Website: macys
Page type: cross-sells
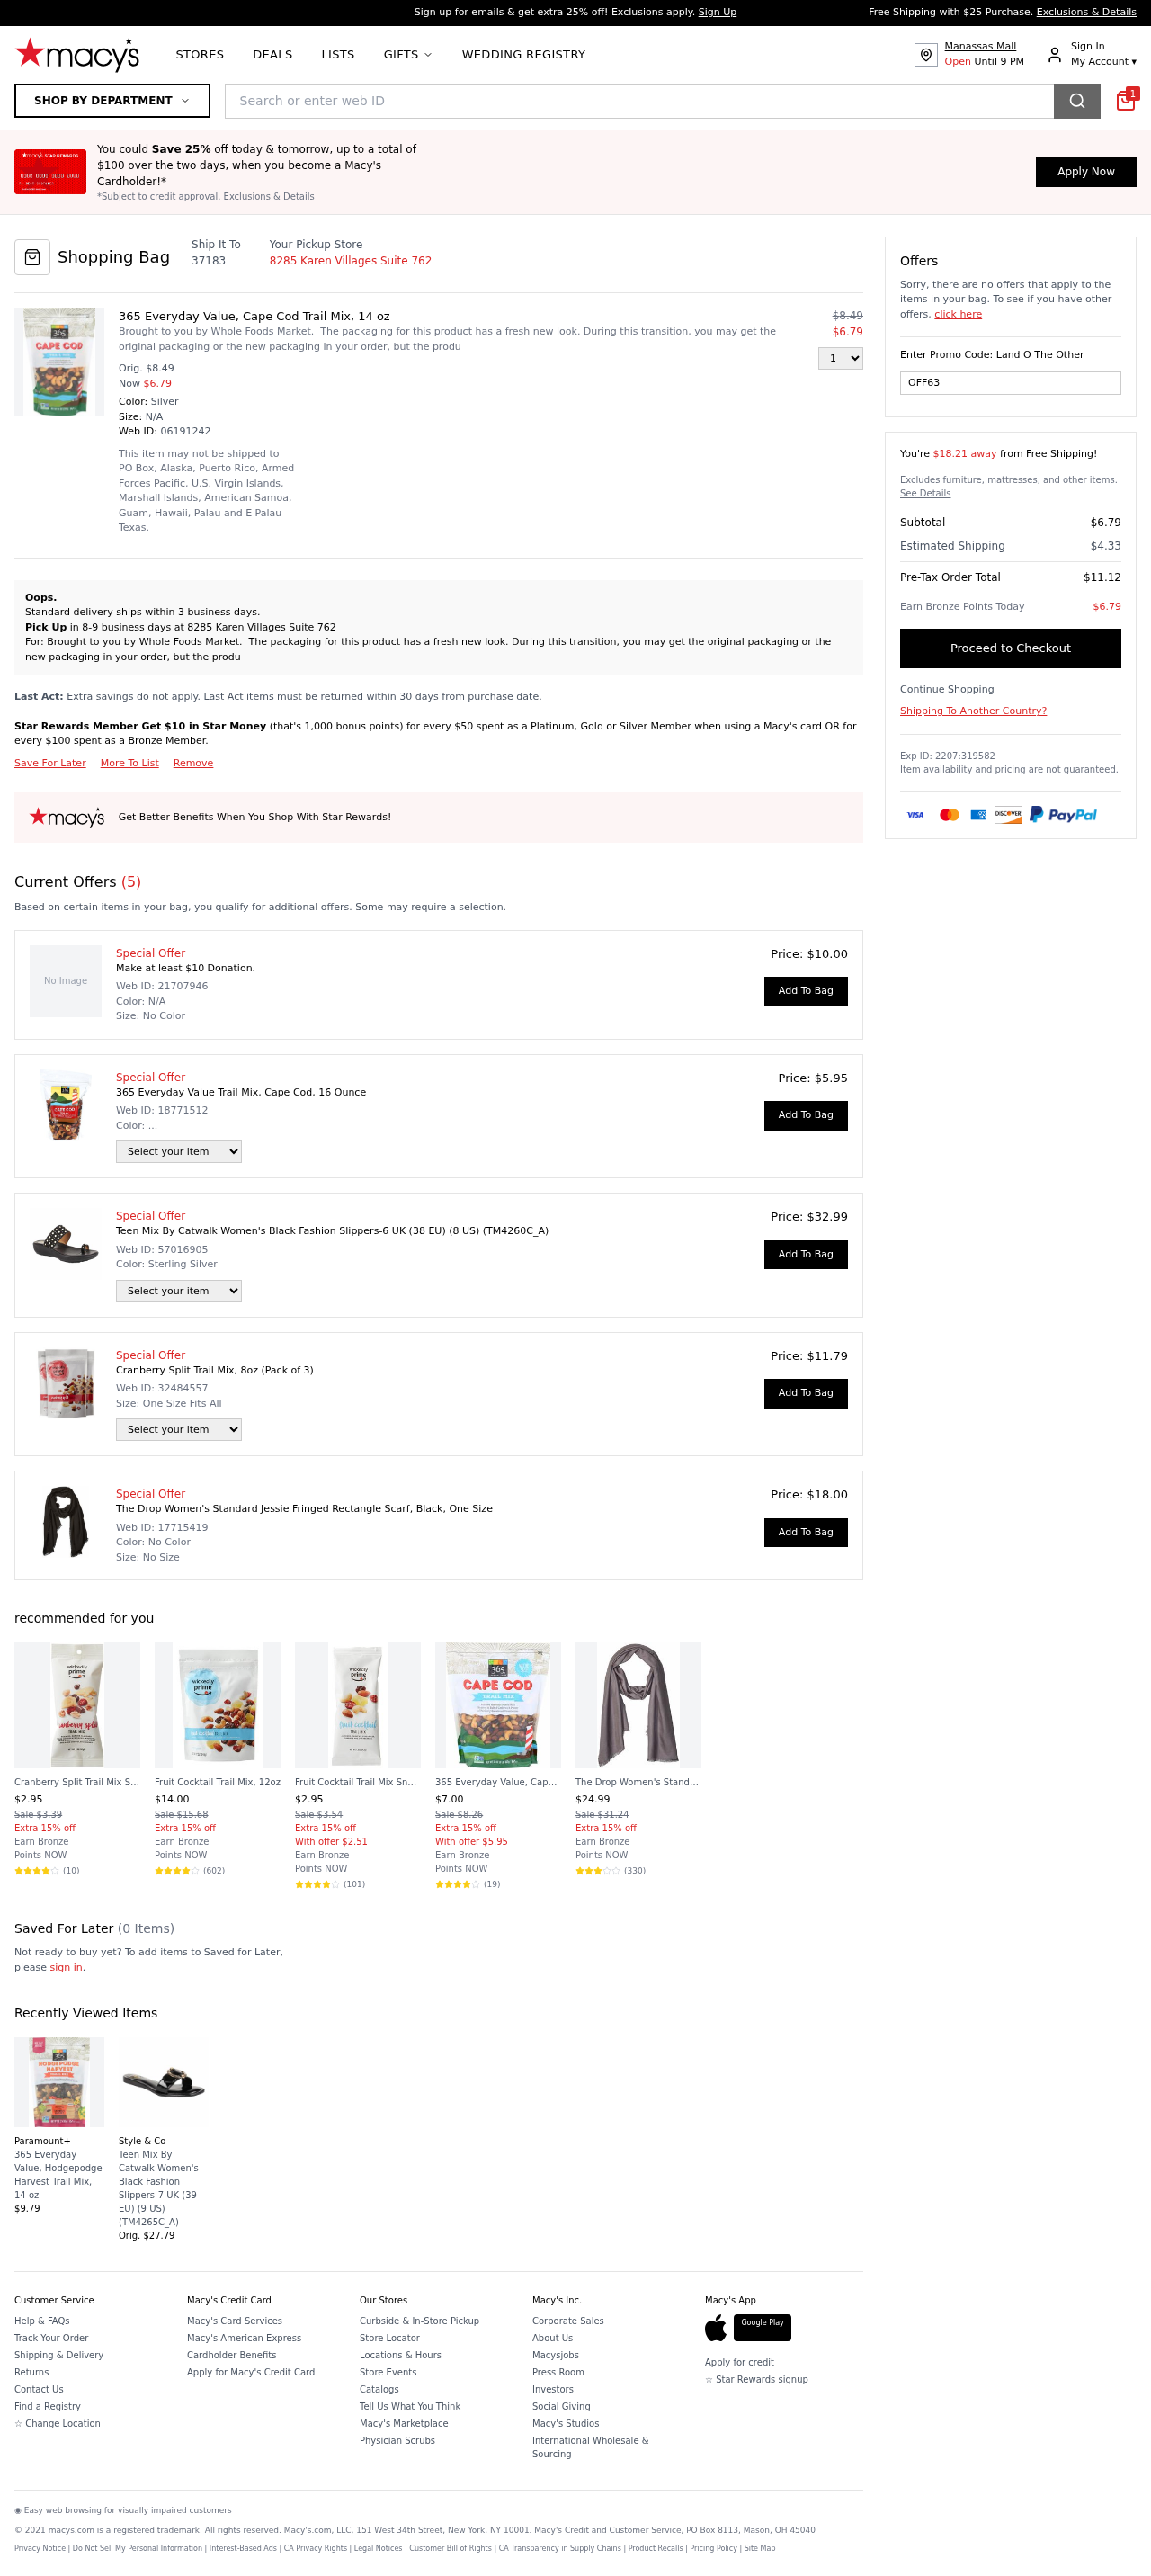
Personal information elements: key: PII_LOCATION1_STREET
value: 8285 Karen Villages Suite 762
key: PII_POSTCODE
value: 37183
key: PII_PROMO_CODE
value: OFF63
Product elements: key: PRODUCT10_NAME
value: The Drop Women's Standard Jessie Fringed Rectangle Scarf, Charcoal, One Size
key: PRODUCT10_NUM_RATINGS
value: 330
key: PRODUCT10_PRICE
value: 24.99
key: PRODUCT10_RATING
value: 3.7
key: PRODUCT11_NAME
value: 365 Everyday Value, Hodgepodge Harvest Trail Mix, 14 oz
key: PRODUCT11_PRICE
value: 9.79
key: PRODUCT12_NAME
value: Teen Mix By Catwalk Women's Black Fashion Slippers-7 UK (39 EU) (9 US) (TM4265C_A)
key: PRODUCT12_PRICE
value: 27.79
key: PRODUCT1_DESC
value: Brought to you by Whole Foods Market.  The packaging for this product has a fresh new look. During this transition, you may get the original packaging or the new packaging in your order, but the produ
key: PRODUCT1_NAME
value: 365 Everyday Value, Cape Cod Trail Mix, 14 oz
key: PRODUCT1_PRICE
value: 6.79
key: PRODUCT1_QUANTITY
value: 1
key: PRODUCT2_NAME
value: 365 Everyday Value Trail Mix, Cape Cod, 16 Ounce
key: PRODUCT2_PRICE
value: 5.95
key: PRODUCT3_NAME
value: Teen Mix By Catwalk Women's Black Fashion Slippers-6 UK (38 EU) (8 US) (TM4260C_A)
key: PRODUCT3_PRICE
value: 32.99
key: PRODUCT4_NAME
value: Cranberry Split Trail Mix, 8oz (Pack of 3)
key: PRODUCT4_PRICE
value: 11.79
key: PRODUCT5_NAME
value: The Drop Women's Standard Jessie Fringed Rectangle Scarf, Black, One Size
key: PRODUCT5_PRICE
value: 18
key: PRODUCT6_NAME
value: Cranberry Split Trail Mix Snack Pack, 1.5 oz single serve (Pack of 300)
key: PRODUCT6_NUM_RATINGS
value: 10
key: PRODUCT6_PRICE
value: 2.95
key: PRODUCT6_RATING
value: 4.4
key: PRODUCT7_NAME
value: Fruit Cocktail Trail Mix, 12oz
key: PRODUCT7_NUM_RATINGS
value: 602
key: PRODUCT7_PRICE
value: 14
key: PRODUCT7_RATING
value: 4.4
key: PRODUCT8_NAME
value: Fruit Cocktail Trail Mix Snack Pack, 1.5oz single serve (Pack of 300)
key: PRODUCT8_NUM_RATINGS
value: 101
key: PRODUCT8_PRICE
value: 2.95
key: PRODUCT8_RATING
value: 4.5
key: PRODUCT9_NAME
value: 365 Everyday Value, Cape Cod Trail Mix, 32 oz
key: PRODUCT9_NUM_RATINGS
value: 19
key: PRODUCT9_PRICE
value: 7
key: PRODUCT9_RATING
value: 4.1
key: PRODUCT1_ORIGINAL_PRICE
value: $8.49
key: PRODUCT6_ORIGINAL_PRICE
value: Sale $3.39
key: PRODUCT7_ORIGINAL_PRICE
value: Sale $15.68
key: PRODUCT8_ORIGINAL_PRICE
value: Sale $3.54
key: PRODUCT9_ORIGINAL_PRICE
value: Sale $8.26
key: PRODUCT10_ORIGINAL_PRICE
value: Sale $31.24
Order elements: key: ORDER_ID
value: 06191242
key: ORDER_NUM_OFFERS
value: (5)
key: ORDER_FREE_SHIPPING_THRESHOLD
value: $18.21 away
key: ORDER_SUBTOTAL
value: $6.79
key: ORDER_SHIPPING_COST
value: $4.33
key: ORDER_TOTAL
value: $11.12
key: ORDER_POINTS_EARNED
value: $6.79
Search elements: key: HEADER_SEARCH
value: Search or enter web ID
Other elements: key: SAVED_NUM_ITEMS
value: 0